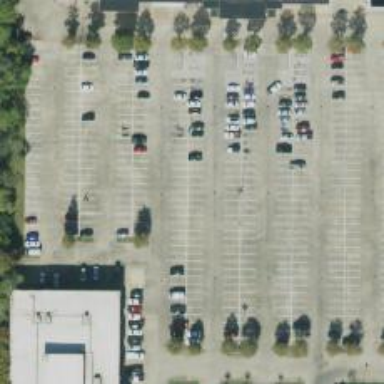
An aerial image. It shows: Parking space.